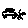
Label: car